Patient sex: M
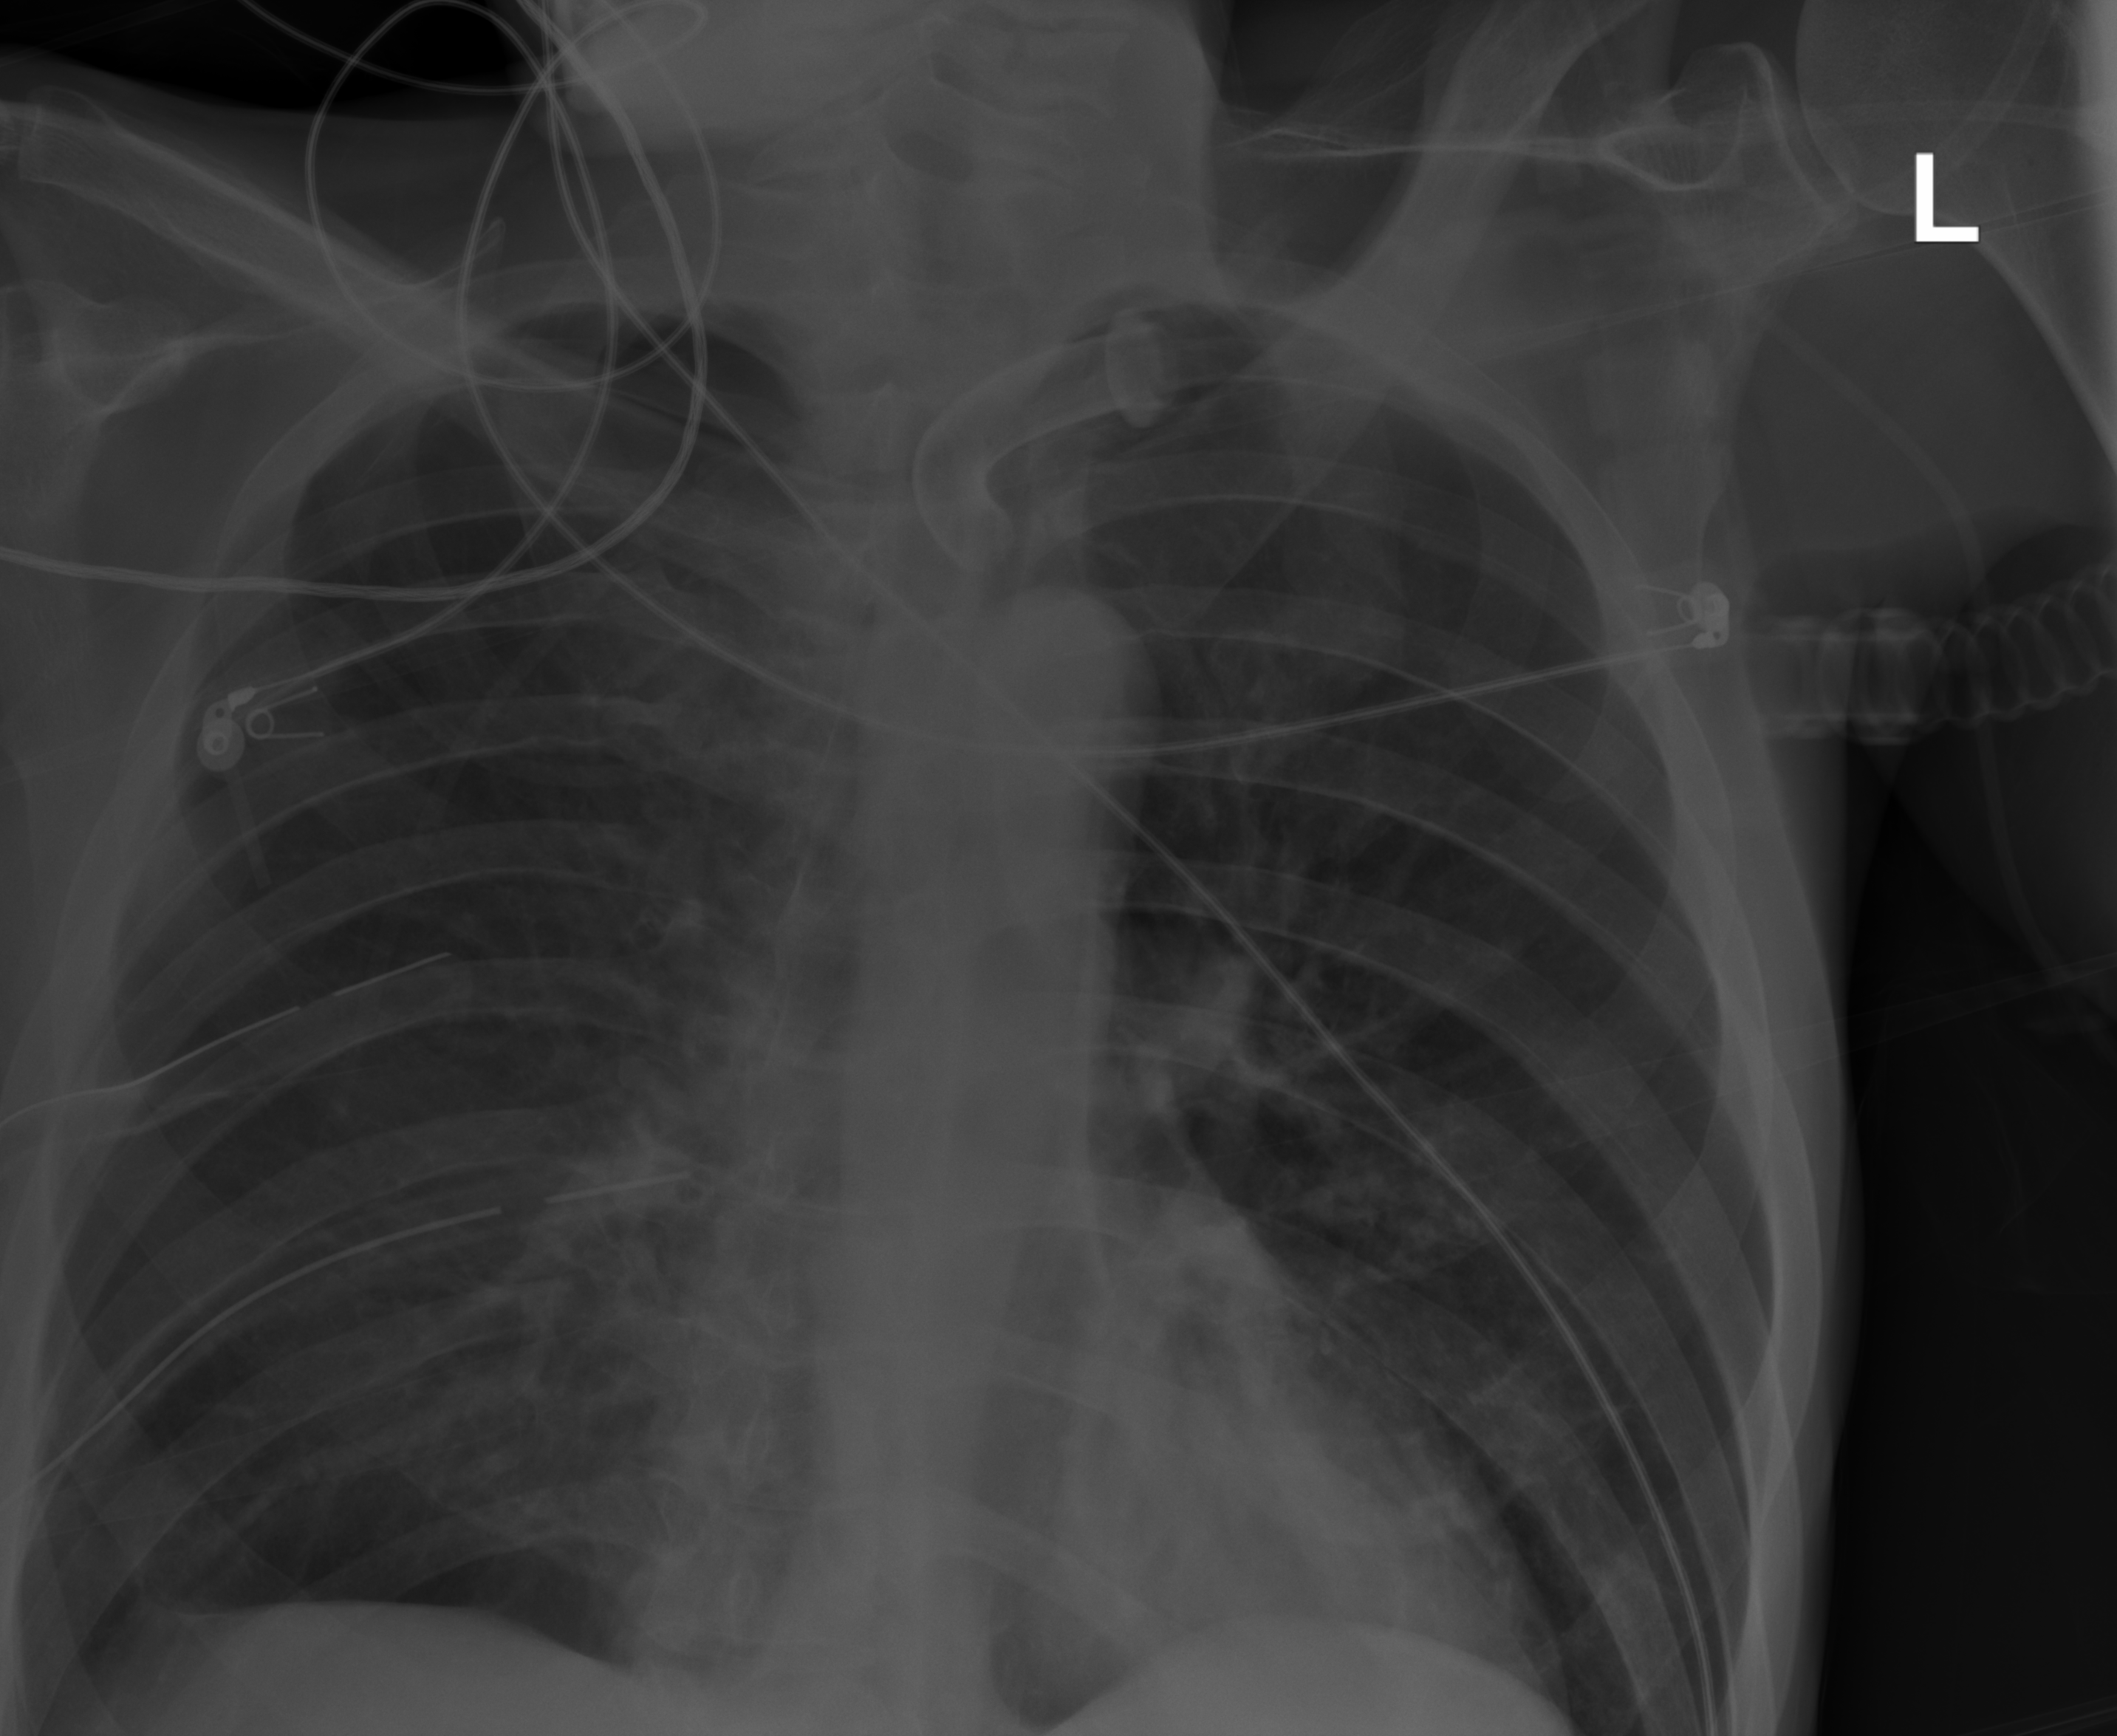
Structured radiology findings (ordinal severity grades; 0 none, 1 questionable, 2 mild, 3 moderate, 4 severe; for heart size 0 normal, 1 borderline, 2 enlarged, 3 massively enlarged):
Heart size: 0
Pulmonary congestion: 0
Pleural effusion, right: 1
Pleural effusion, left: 0
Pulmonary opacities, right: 0
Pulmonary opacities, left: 0
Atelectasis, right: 0
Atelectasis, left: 0